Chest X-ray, AP view. Patient: 40 years old, sex F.
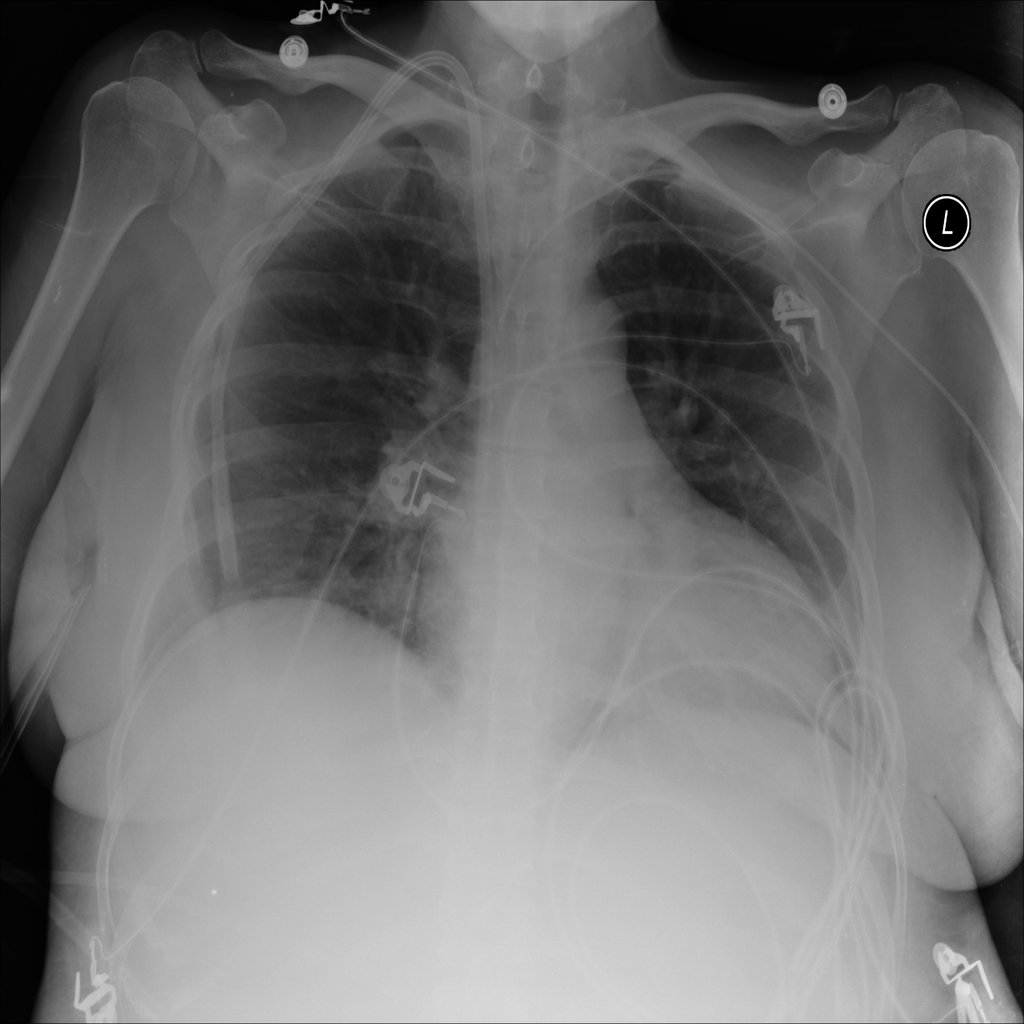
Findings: No Finding